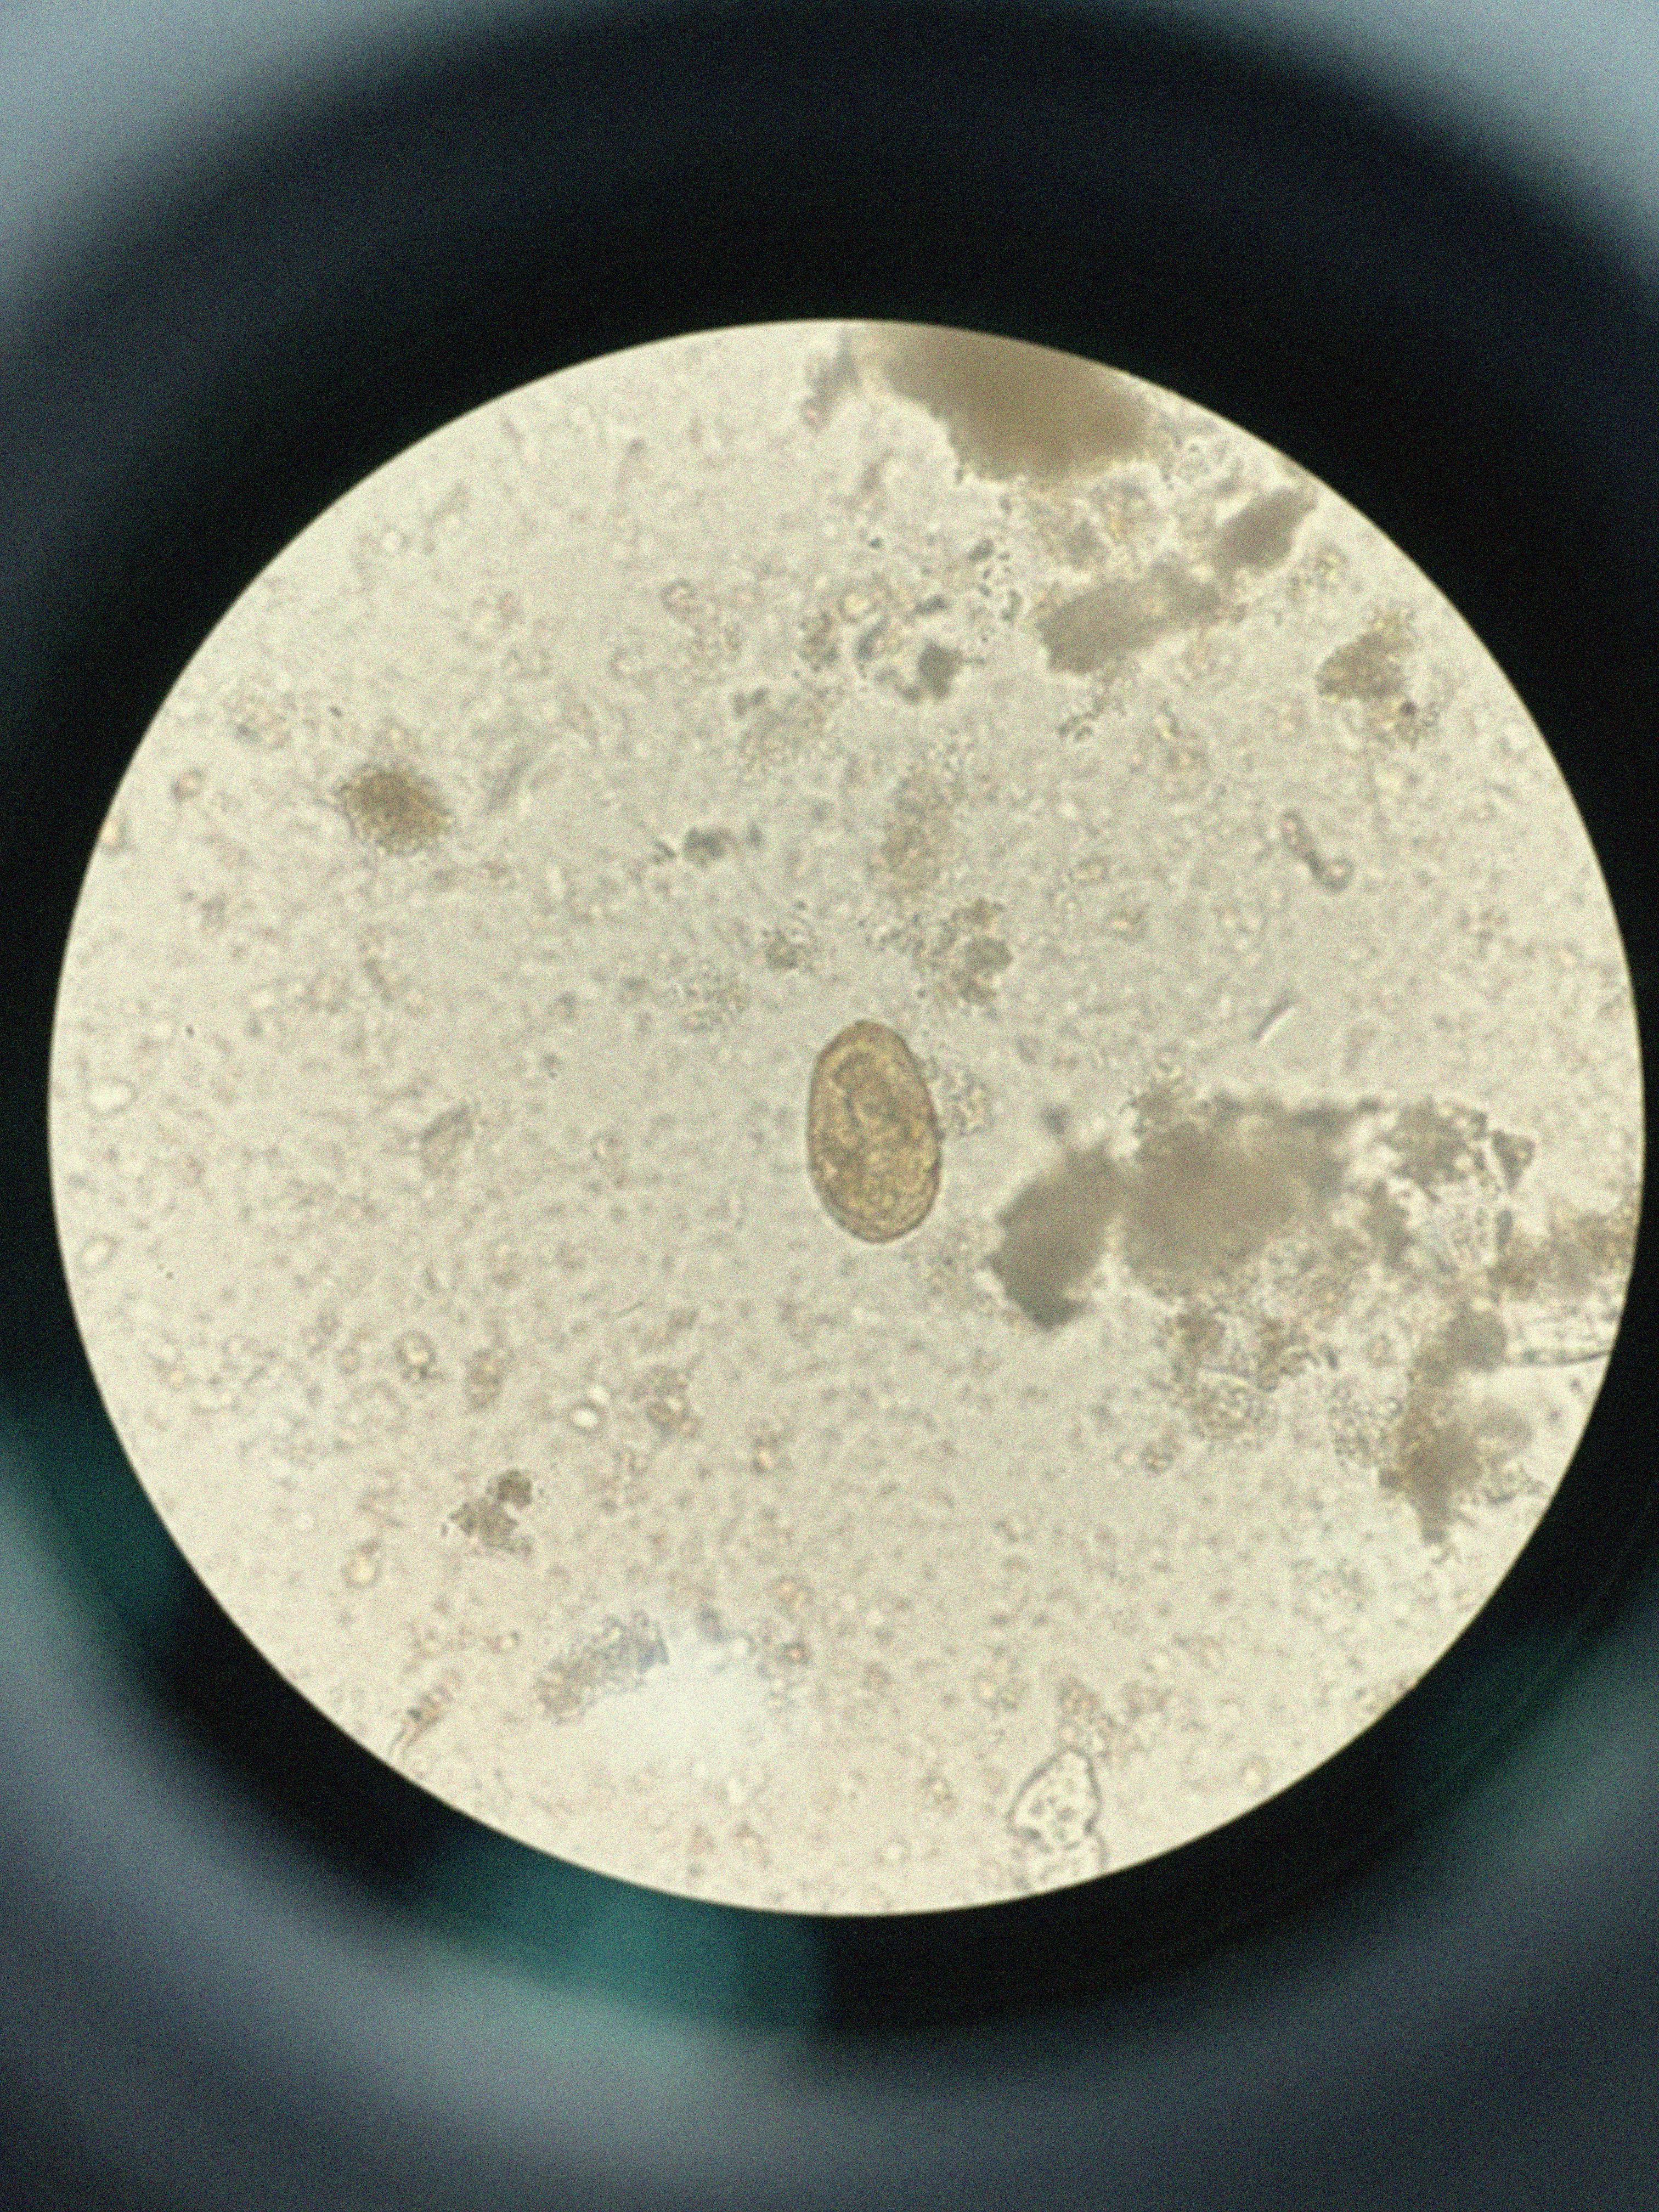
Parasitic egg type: Paragonimus spp